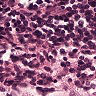
Metastatic tissue present: no